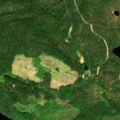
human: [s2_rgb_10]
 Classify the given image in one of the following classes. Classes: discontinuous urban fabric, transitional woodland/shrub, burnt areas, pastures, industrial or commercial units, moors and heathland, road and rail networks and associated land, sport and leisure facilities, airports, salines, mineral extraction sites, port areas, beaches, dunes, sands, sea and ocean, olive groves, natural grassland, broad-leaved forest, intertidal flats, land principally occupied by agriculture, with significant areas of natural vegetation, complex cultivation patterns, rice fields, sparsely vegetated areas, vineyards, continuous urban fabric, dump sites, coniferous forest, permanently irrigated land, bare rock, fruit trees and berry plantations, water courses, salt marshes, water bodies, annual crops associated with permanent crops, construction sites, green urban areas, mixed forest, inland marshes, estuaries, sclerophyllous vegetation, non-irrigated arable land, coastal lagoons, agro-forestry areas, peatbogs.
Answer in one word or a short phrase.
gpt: coniferous forest, mixed forest, water bodies